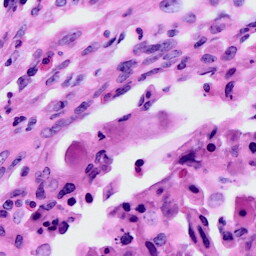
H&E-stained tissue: Cervix